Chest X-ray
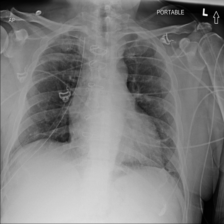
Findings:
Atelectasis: negative
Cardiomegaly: positive
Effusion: negative
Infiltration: negative
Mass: negative
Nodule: negative
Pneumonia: negative
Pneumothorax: negative
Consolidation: negative
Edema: negative
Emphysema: positive
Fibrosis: negative
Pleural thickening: negative
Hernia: negative